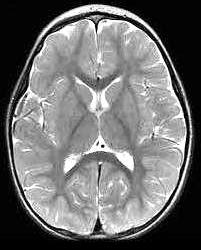
Label: notumor